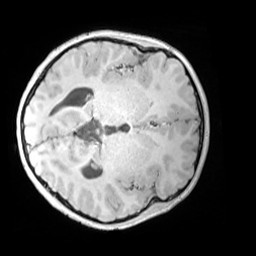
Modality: MP2RAGE
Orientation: axial
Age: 9
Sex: female
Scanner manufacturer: siemens
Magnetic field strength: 3 T
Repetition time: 4 s
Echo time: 0.00303 s